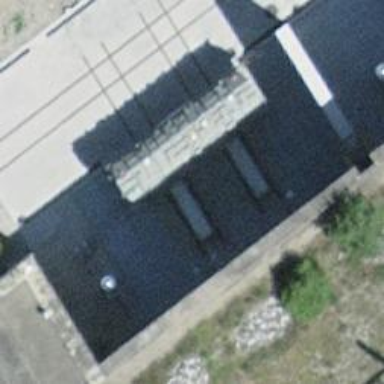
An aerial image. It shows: Outdoor main transformer.